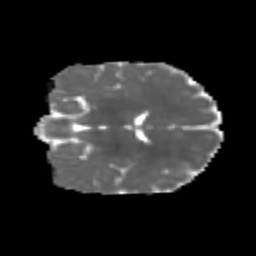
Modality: MD
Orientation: coronal
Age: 7
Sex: male
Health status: healthy